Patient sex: M
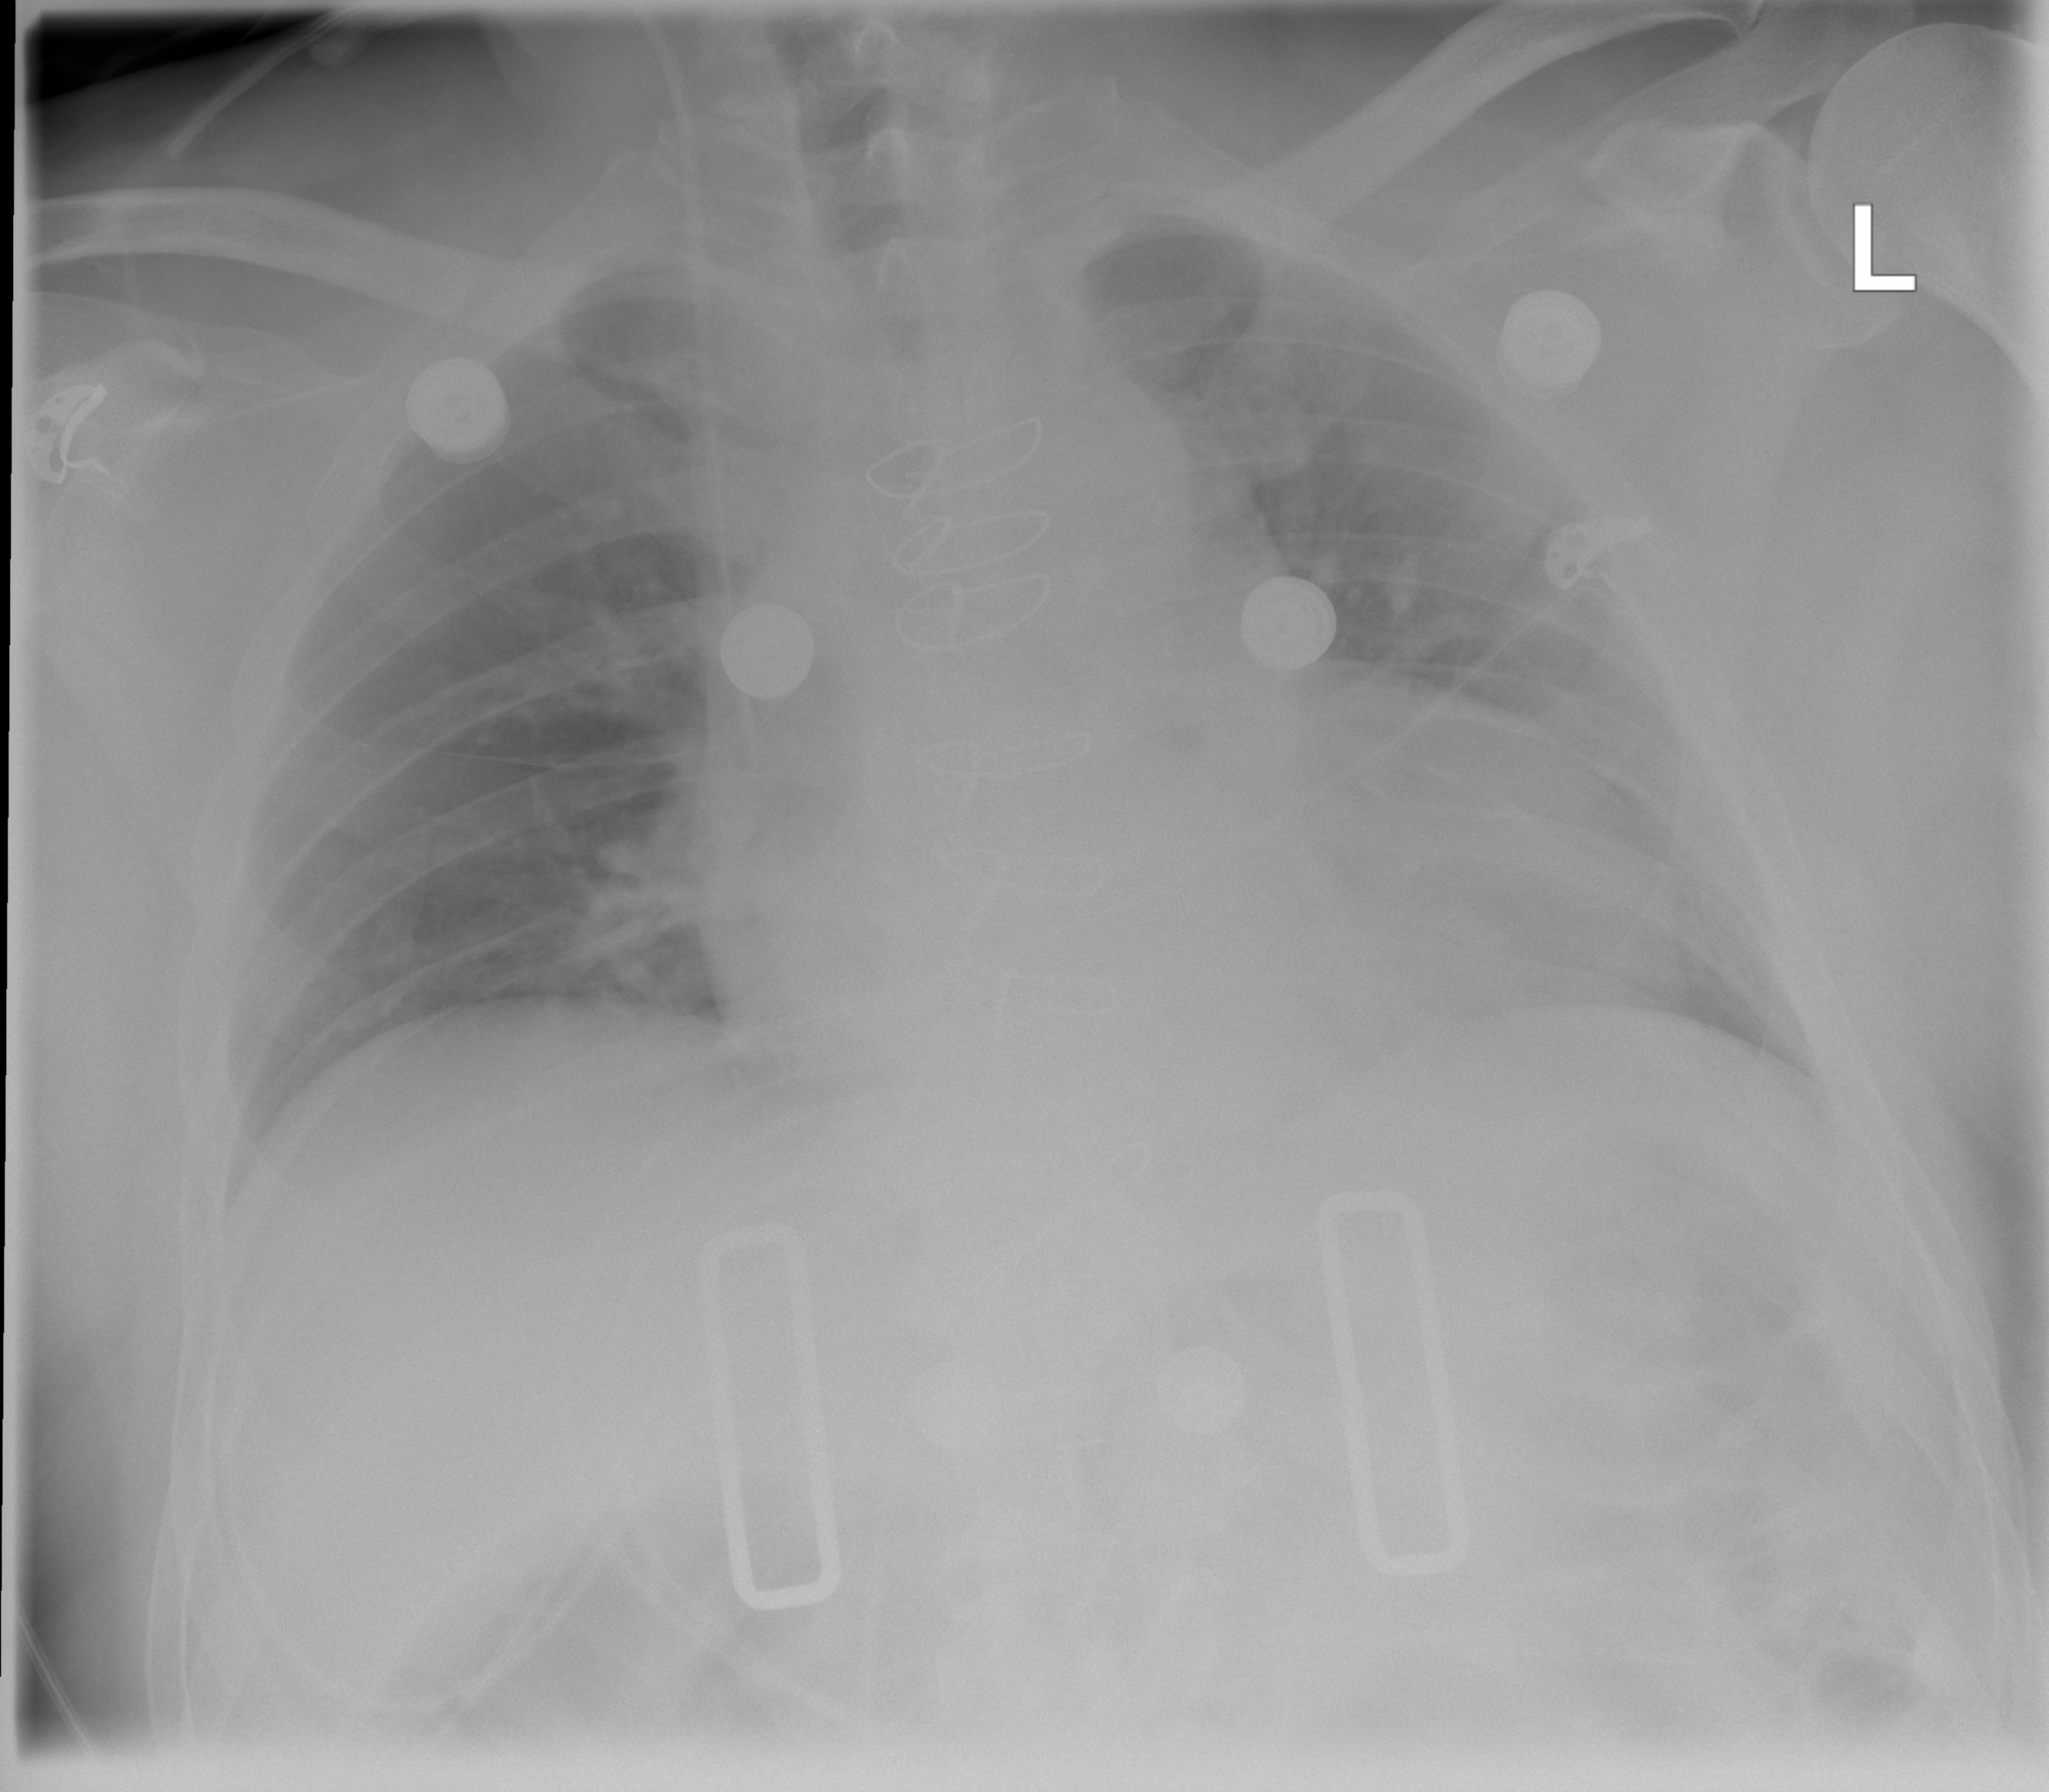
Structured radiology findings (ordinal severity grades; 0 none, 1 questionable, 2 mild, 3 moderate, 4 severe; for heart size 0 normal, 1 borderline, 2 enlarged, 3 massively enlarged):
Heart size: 2
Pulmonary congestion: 0
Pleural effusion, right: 0
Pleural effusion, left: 0
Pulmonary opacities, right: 0
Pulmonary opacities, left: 0
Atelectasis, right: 0
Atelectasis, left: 2